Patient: sex M, age 47
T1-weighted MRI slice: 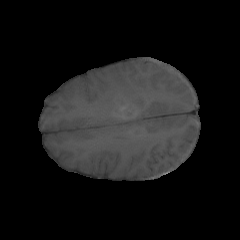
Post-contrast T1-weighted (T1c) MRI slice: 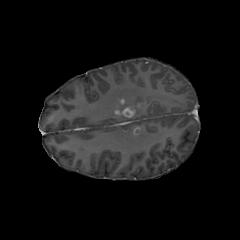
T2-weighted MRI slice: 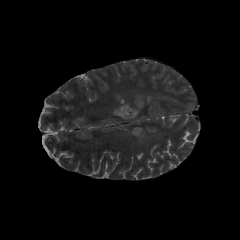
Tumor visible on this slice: yes
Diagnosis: Glioblastoma, IDH-wildtype
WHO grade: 4